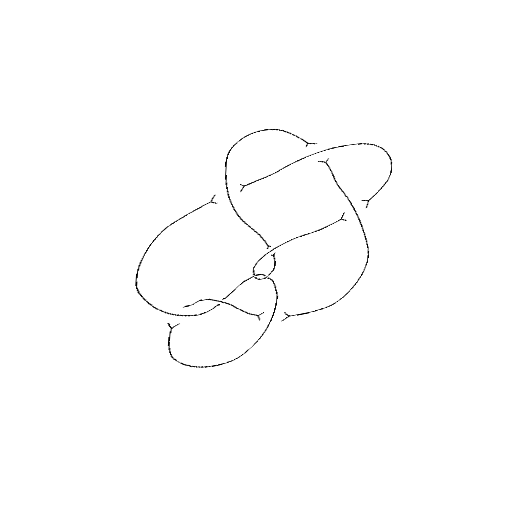
Crossing number: 9